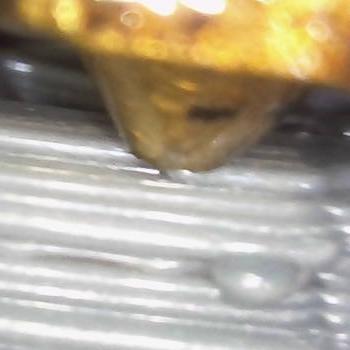
Flow rate: 100%